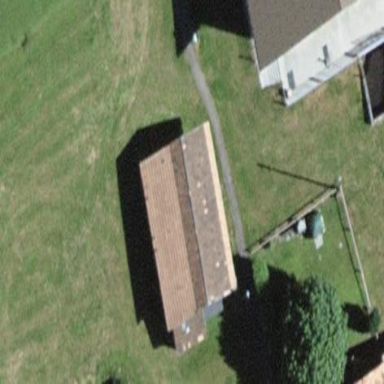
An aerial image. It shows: Rural barn.